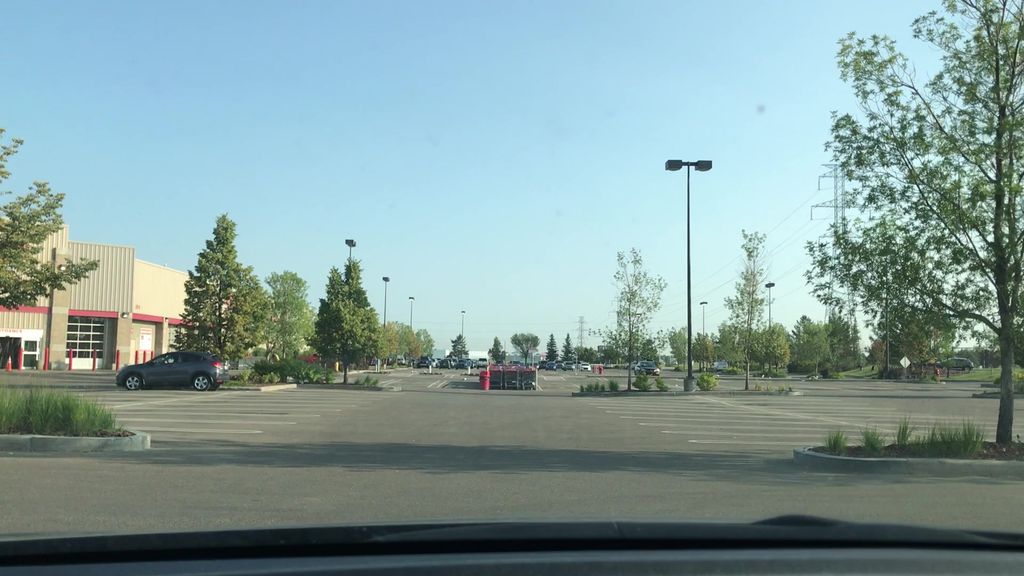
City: edmonton